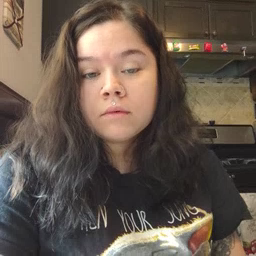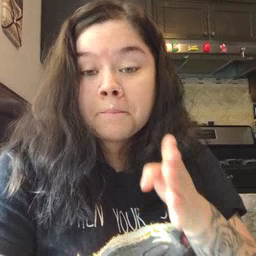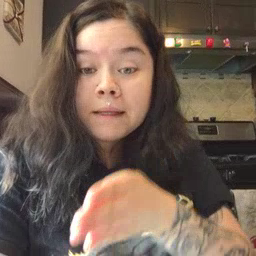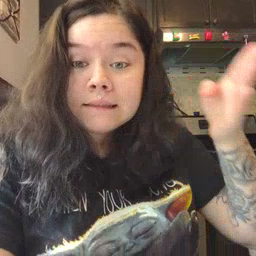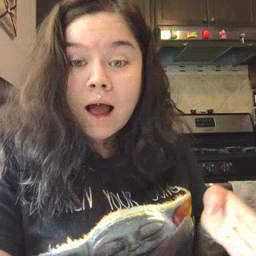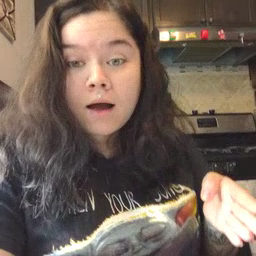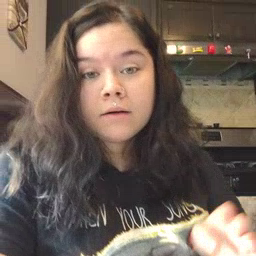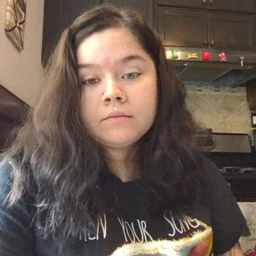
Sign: beside